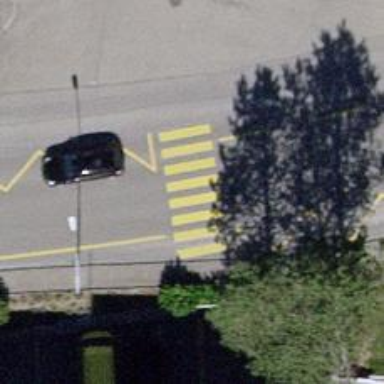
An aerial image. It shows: Asphalt road classified as primary highway with advisory cycle lane.